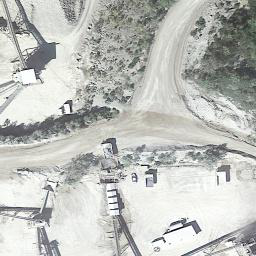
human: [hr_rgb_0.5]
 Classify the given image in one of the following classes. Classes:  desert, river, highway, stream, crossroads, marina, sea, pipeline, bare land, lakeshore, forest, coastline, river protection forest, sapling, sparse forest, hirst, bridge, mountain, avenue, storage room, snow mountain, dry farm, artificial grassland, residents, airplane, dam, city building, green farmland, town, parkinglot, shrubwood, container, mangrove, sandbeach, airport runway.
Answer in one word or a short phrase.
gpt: bare land